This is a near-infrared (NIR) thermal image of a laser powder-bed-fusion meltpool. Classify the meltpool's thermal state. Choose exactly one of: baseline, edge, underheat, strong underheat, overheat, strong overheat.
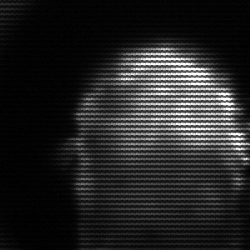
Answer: baseline